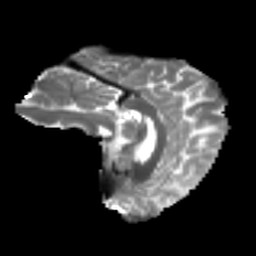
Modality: T2w
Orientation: sagittal
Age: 26
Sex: male
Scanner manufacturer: ge
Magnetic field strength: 3 T
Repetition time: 7.8 s
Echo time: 0.0608 s